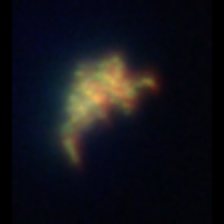
Taxon: Unknown_detritus
Group: Unknown